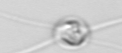
Label: Chaetoceros_danicus